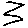
Label: zigzag